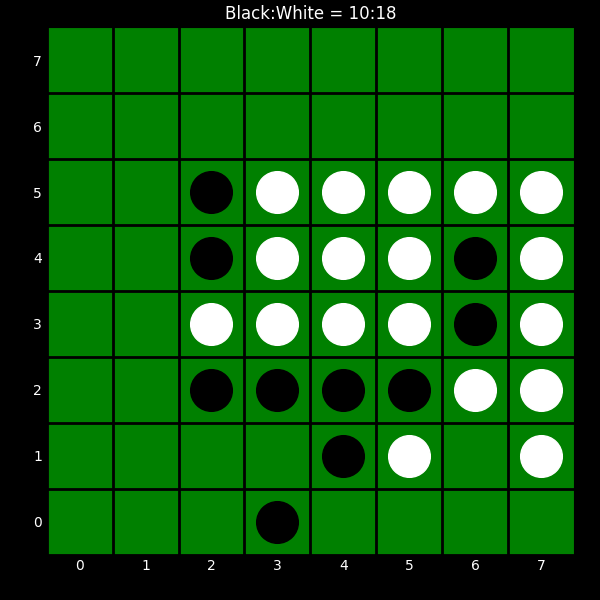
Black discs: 10
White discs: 18